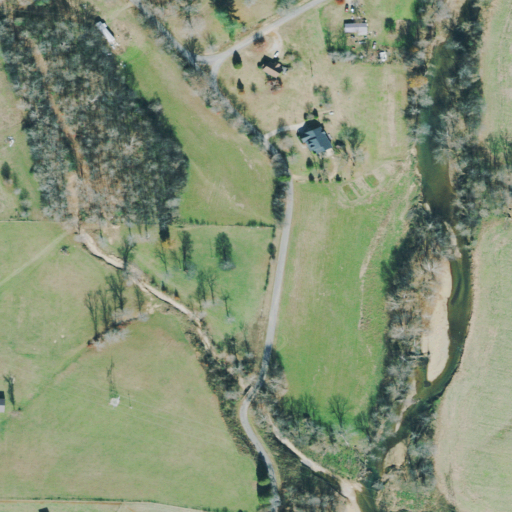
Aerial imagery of valley in Tennessee named Roberts Hollow containing pasture, deciduous forest, open development, woody wetlands, cultivated crops, low intensity development, and mixed forest